Interaction volume radius: 5 \u00c5
Interaction volume height: 20 \u00c5
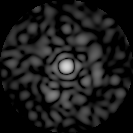
Disorder parameter: 0.8878